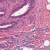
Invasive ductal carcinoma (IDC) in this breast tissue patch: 1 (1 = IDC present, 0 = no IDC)